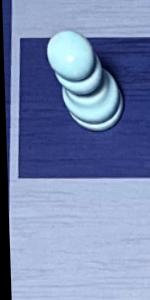
Label: Empty